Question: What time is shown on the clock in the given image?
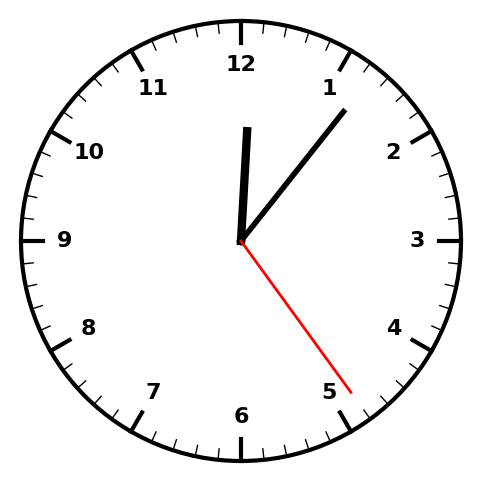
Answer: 12:06:24